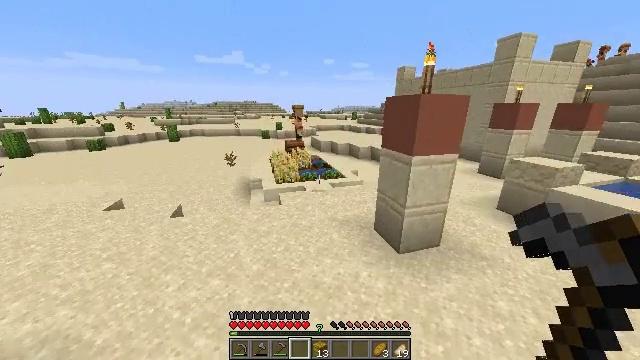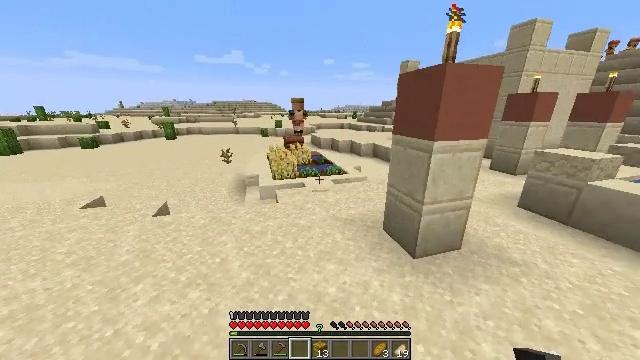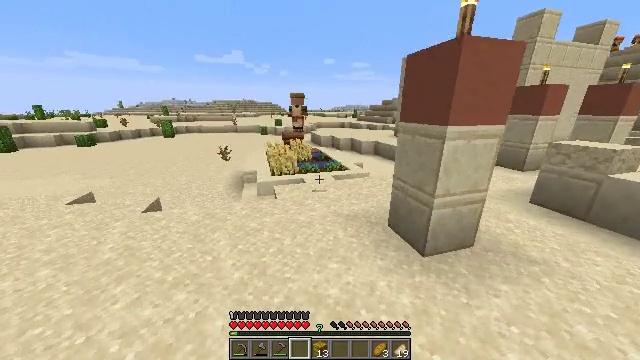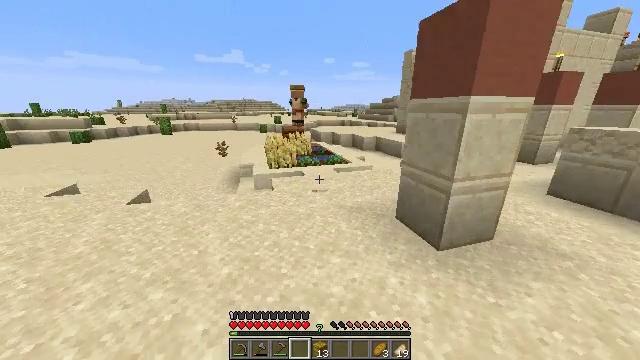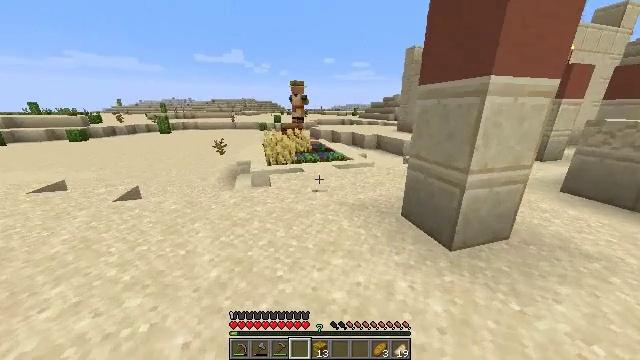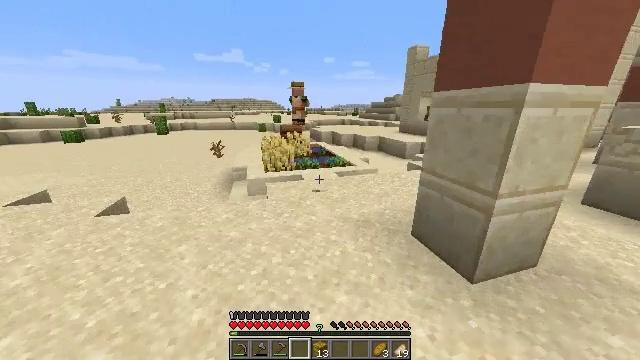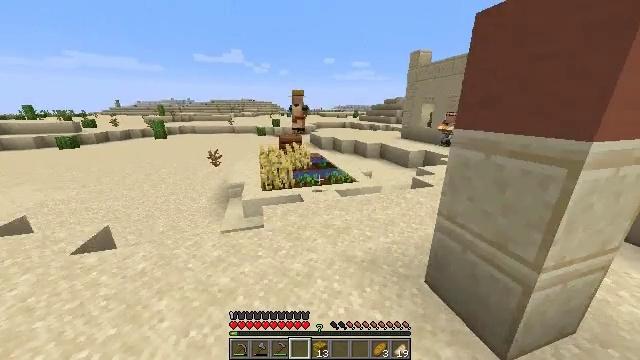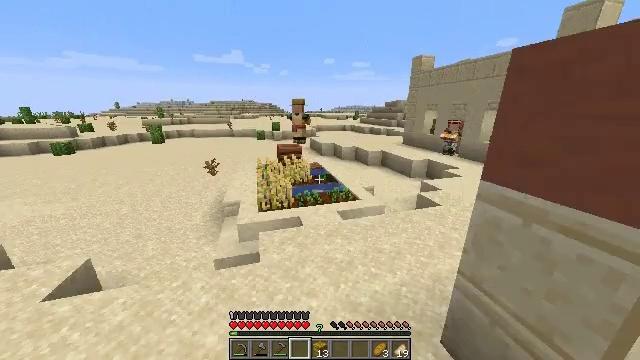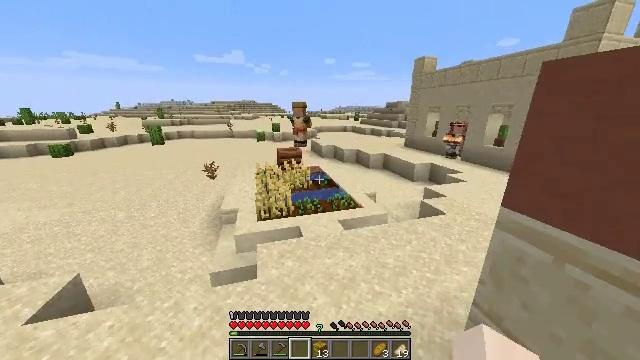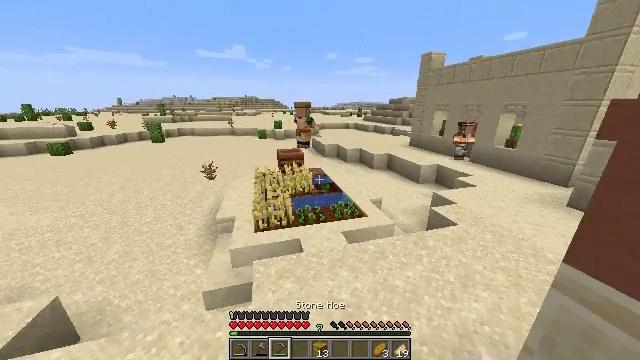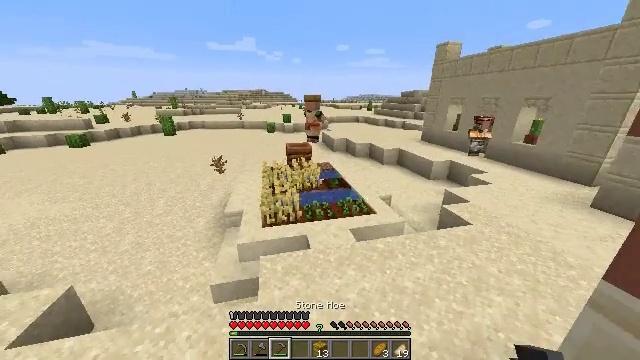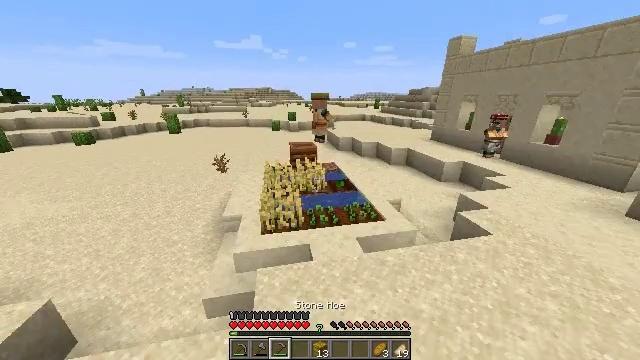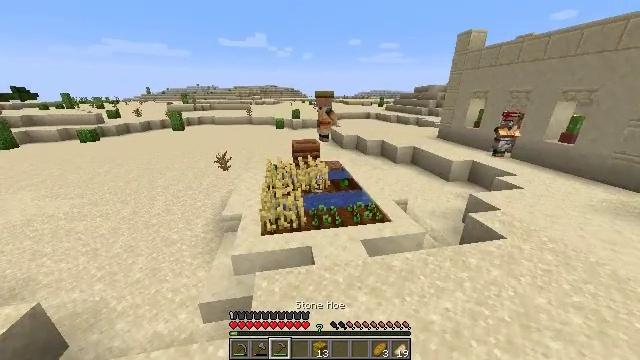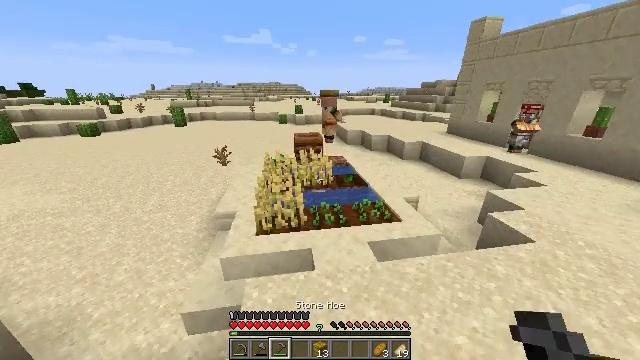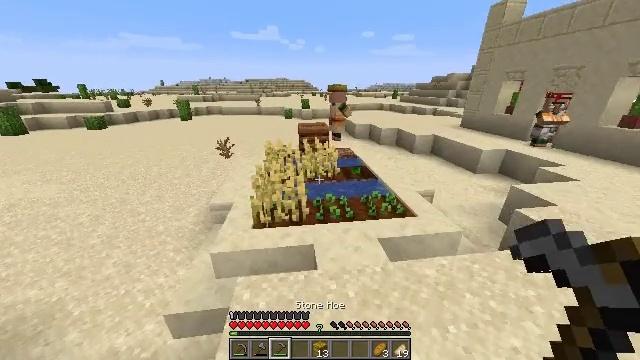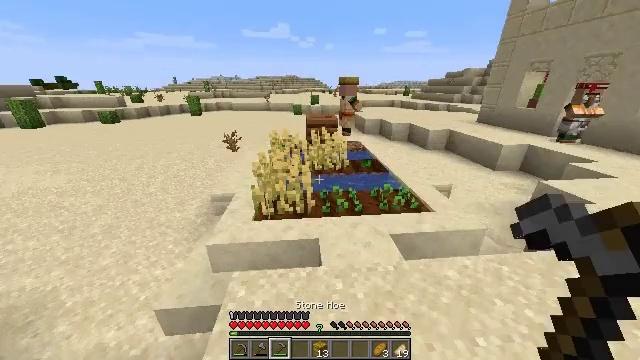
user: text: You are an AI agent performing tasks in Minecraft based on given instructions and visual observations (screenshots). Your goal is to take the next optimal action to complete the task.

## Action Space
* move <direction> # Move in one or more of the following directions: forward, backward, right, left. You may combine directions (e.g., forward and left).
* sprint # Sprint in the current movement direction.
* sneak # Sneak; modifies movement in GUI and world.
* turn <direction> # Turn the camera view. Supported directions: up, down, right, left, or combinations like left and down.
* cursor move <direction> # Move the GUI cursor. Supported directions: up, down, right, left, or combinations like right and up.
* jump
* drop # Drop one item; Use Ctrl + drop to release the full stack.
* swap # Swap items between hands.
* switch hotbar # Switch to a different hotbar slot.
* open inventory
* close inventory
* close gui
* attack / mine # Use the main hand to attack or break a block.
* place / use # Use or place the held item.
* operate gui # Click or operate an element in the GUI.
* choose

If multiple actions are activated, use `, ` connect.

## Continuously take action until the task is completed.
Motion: motion action
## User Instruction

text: Harvest wheat from the field.
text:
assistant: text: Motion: move forward, sprint, jump
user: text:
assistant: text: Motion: move forward, sprint, jump
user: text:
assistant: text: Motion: move forward, sprint, jump
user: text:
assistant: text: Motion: move forward, sprint, jump
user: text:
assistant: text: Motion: move forward, sprint, jump
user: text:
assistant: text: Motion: move forward, sprint, jump
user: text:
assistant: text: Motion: move forward, sprint, jump
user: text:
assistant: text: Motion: move forward, sprint, jump
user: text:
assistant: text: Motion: move forward, sprint, turn down, jump
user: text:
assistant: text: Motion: move forward, sprint, turn left and down
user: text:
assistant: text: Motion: move forward, turn left
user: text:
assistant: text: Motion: move forward, turn left
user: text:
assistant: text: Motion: move forward, turn left
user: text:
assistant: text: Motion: move forward, turn left
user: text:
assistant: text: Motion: move forward, turn left
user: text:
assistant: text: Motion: turn left
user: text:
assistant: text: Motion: turn left
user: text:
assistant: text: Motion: turn left
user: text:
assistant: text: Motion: turn left
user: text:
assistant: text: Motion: turn left and down
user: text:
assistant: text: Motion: turn left and down
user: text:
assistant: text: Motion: no_op
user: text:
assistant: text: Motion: move forward, turn left and down
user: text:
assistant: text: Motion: move forward, turn left and down
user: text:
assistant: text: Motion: move forward, turn down
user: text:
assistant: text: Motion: move forward, turn down
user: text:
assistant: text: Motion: move forward, turn down
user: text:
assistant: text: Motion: attack / mine
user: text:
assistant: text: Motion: attack / mine
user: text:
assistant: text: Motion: no_op